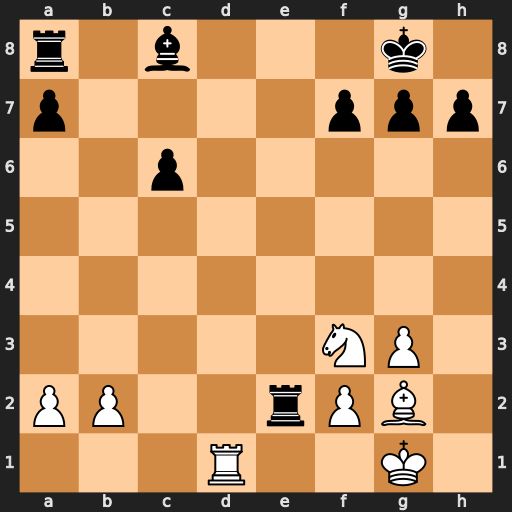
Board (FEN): r1b3k1/p4ppp/2p5/8/8/5NP1/PP2rPB1/3R2K1
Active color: w
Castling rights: -
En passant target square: -
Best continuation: Rd8+ Re8 Rxe8#